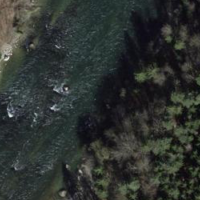
EUNIS habitat code: 15
Species observed at this site:
Alcedo atthis